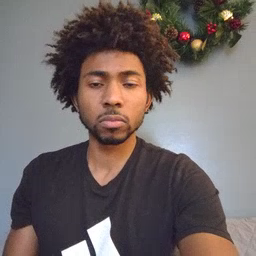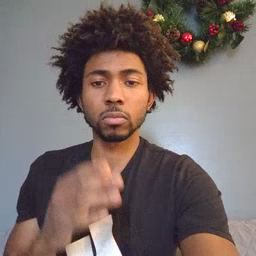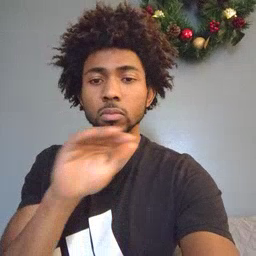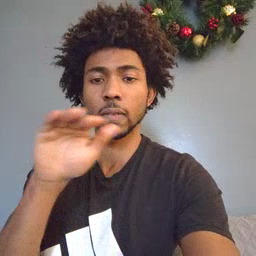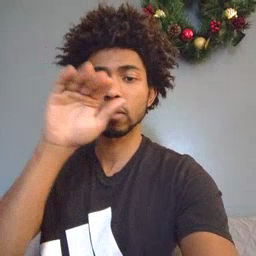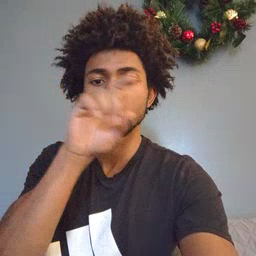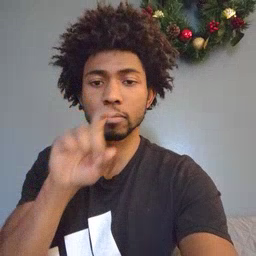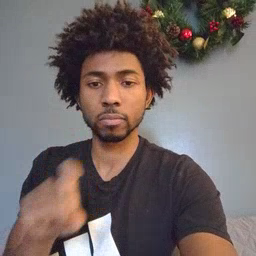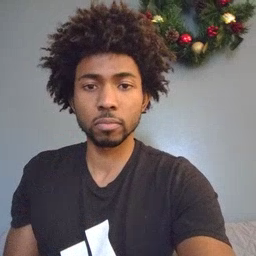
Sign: closet